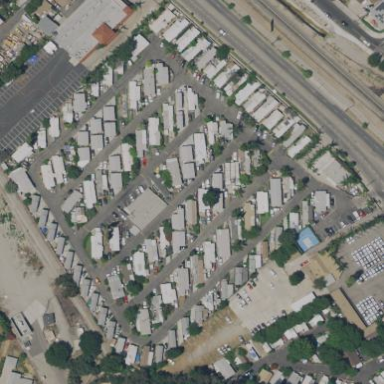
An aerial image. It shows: Residential area designated as trailer park.